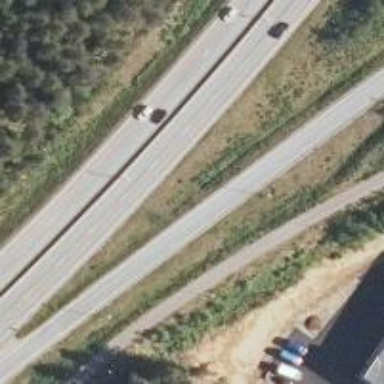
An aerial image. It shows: Tertiary trunk_link highway.